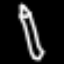
Label: pencil